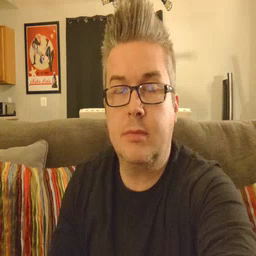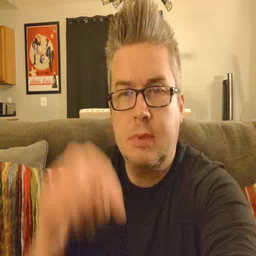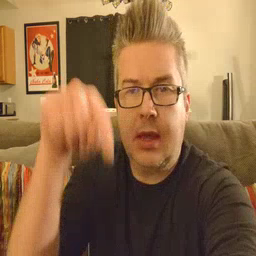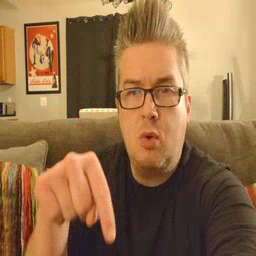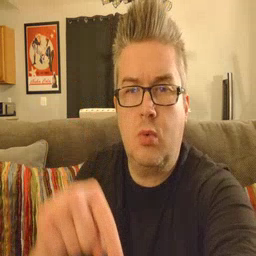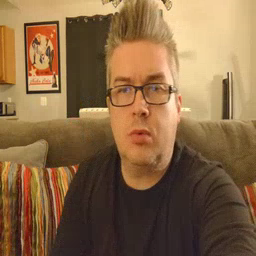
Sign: down